Question:
I have one details activity. Inside this, I'm using paging Controller with
'<android.support.v4.view.ViewPager ..../>' for fragment details view.
My code:
'''
ViewPager pager = (ViewPager) findViewById(R.id.pagerHandbookDetails);
/** Getting fragment manager */
FragmentManager fm = getSupportFragmentManager();
/** Instantiating FragmentPagerAdapter */
DetailsFragmentAdapter pagerAdapter = new DetailsFragmentAdapter(fm,cases);
/** Setting the pagerAdapter to the pager object */
pager.setAdapter(pagerAdapter);
pager.setCurrentItem(0);
'''
Then, Details Fragment Adapter Class extends 'FragmentPagerAdapter'
'''
int PAGE_COUNT = 9;
@Override
public Fragment getItem(int arg0) {
DetailsFragment detailsFragment = new DetailsFragment();
Bundle data = new Bundle();
Log.d("Current Page", "Page " + arg0);
data.putInt("current_page", arg0);
detailsFragment.setArguments(data);
return detailsFragment;
}
'''
Class Details Fragment extends 'Fragment'
'''
@Override
public void onCreate(Bundle savedInstanceState) {
super.onCreate(savedInstanceState);
Bundle data = getArguments();
int mCurrentPage = data.getInt("current_page", 0);
}
@Override
public View onCreateView(LayoutInflater inflater, ViewGroup container,
Bundle savedInstanceState) {
layoutPaging = (LinearLayout) v.findViewById(R.id.layoutPagingView);
for(int i = 0; i < 9; i++){
ImageView image1 = new ImageView(layoutPaging.getContext());
image1.setTag(i);
if(i == mCurrentPage)
{
image1.setImageResource(R.drawable.black_dot);
}
else
{
image1.setImageResource(R.drawable.white_dot);
}
layoutPaging.addView(image1);
}
.......
}
'''
It's working fine like this.
So whenever I swipe page, It'll obviously move all content of details fragment page. So it'll also move my custom view layout for paging. And it looks odd.
I want this layout static and change image content as per swipe pages.
If I'm taking this layout in main details class, then I'm not getting current page's value for changing an image from fragment adapter. It's only changing values inside fragment details class.
I'm stuck here.
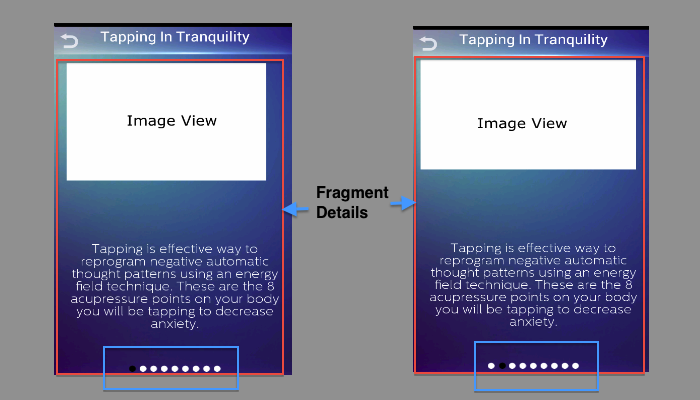
Answer: you can add page indicators in your layout that is provided by:
<URL>
you need to just place the control and set your viewpager controller's object to SimpleViewPagerIndicator.You can find sample code and implementation steps there
Using these classes, you can get indicators that will not scroll with pages